Question: I have passed my data to another page but the output is not the one i wanted. It displayed PhoneApp.ToDoList instead of the specific data. Below is my code:
MainPage.xaml.cs
'''
private void MainLongListSelector_SelectionChanged(object sender, SelectionChangedEventArgs e)
{
// If selected item is null (no selection) do nothing
if (MLongListSelector.SelectedItem == null)
return;
var select_Item = MLongListSelector.SelectedItem;
NavigationService.Navigate(new Uri("/ToDoDetailPage.xaml?Select_Item=" + select_Item, UriKind.Relative));
// Navigate to the new page
//NavigationService.Navigate(new Uri("/ToDoDetailPage.xaml", UriKind.Relative));
// Reset selected item to null (no selection)
MLongListSelector.SelectedItem = null;
}
'''
Retrieved on ToDoDetailPage.xaml.cs
'''
protected override void OnNavigatedTo(System.Windows.Navigation.NavigationEventArgs e)
{
base.OnNavigatedTo(e);
if (NavigationContext.QueryString.ContainsKey("Select_Item"))
{
Title.Text = NavigationContext.QueryString["Select_Item"];
}
}
'''
Here is the image for the breakpoint of var select_Item = MLongListSelector.SelectedItem; in MainPage.xaml.cs

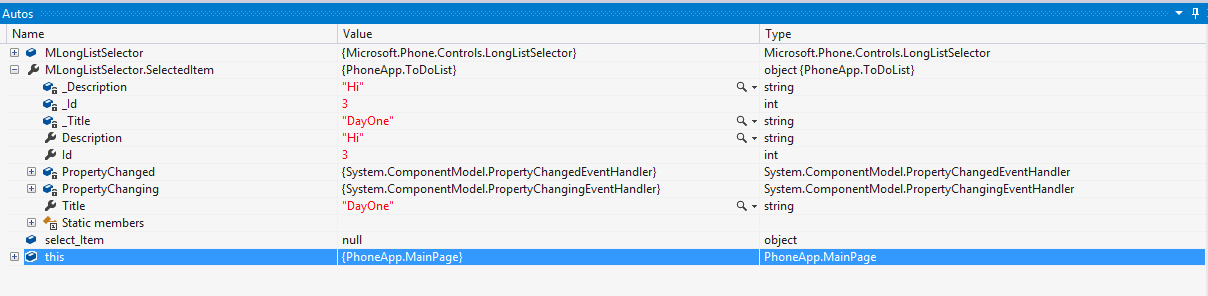
Answer: I think the problem is your selected_Item. Because in navigation URL, it is passed as string. So you should pass the param you need,like (selected_Item as someClass).someProperty